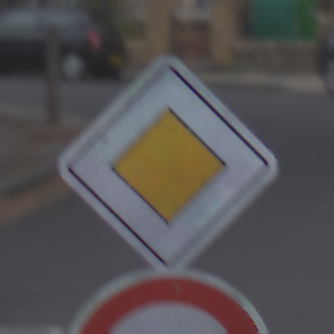
Verkehrszeichen: Vorfahrtsstrasse
Zusatzzeichen unten: UeberholverbotKraftfahrzeuge
Umgebung: Outdoor, Urban
Tageszeit: MorningAfternoon
Wetter: Overcast
Licht: Natural
Jahreszeit: NotSpecified
Kontrast: LowContrast